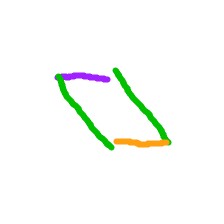
Shape: parallelogram